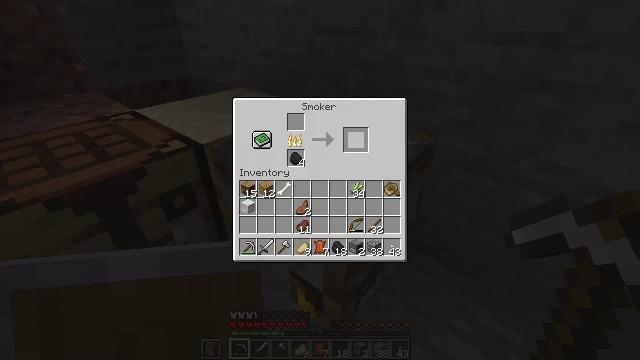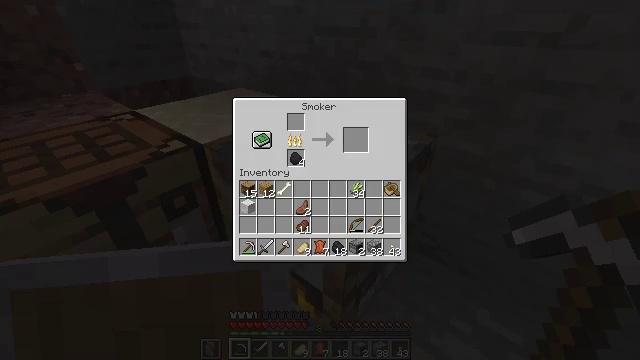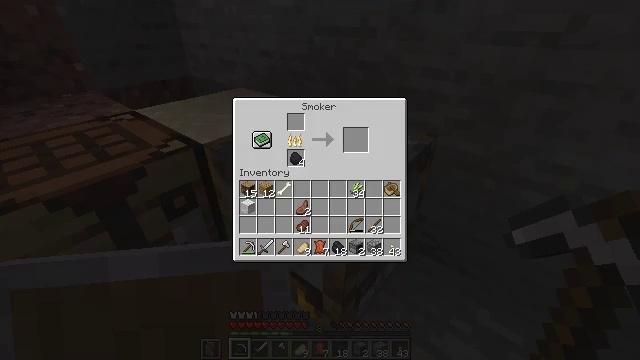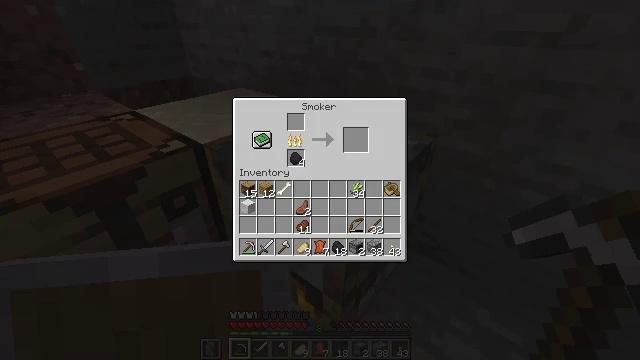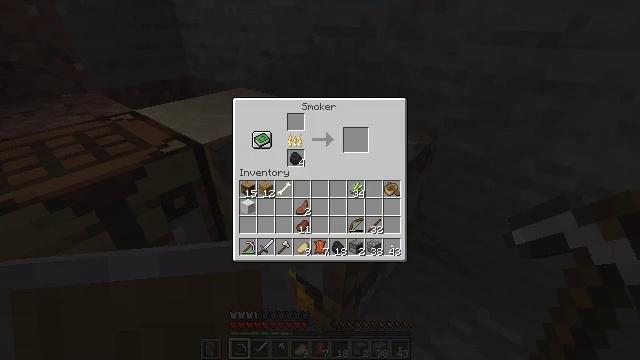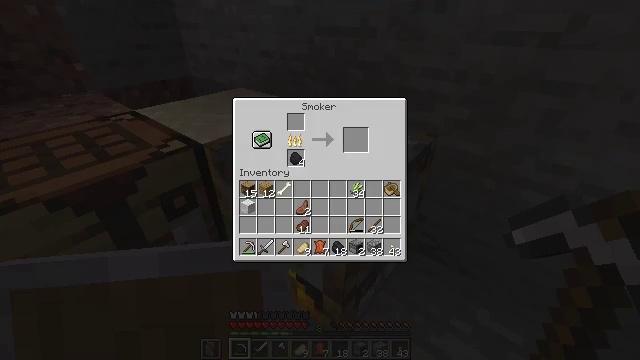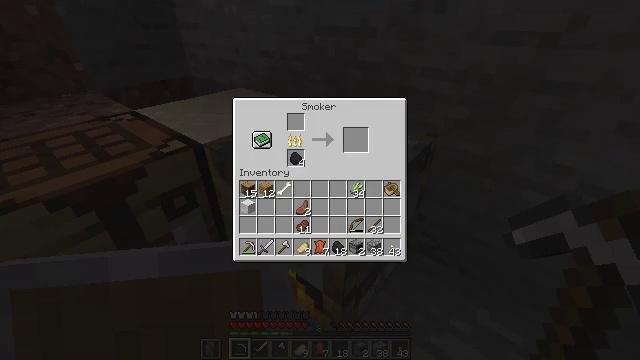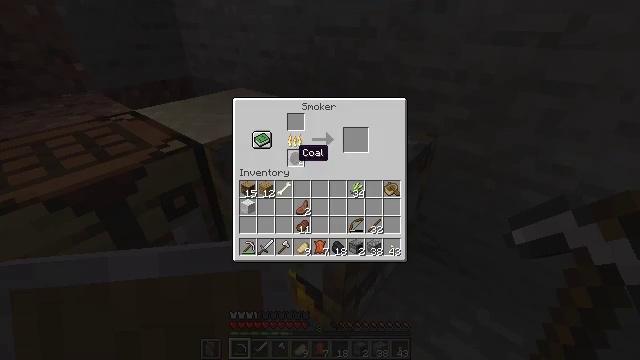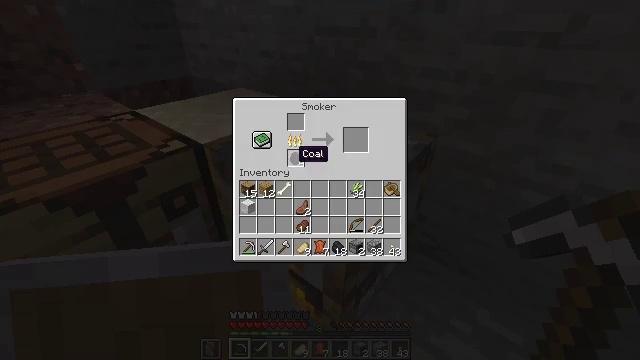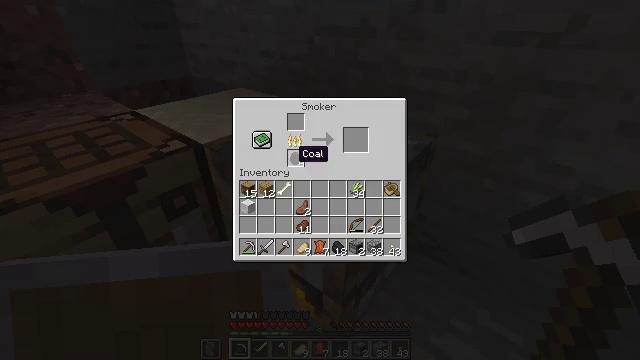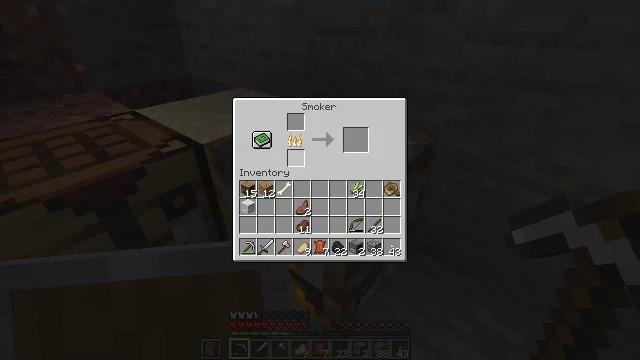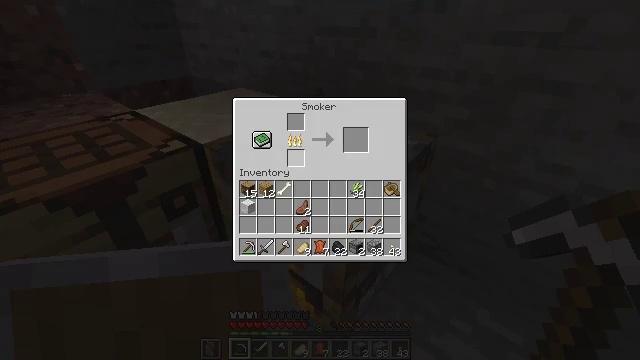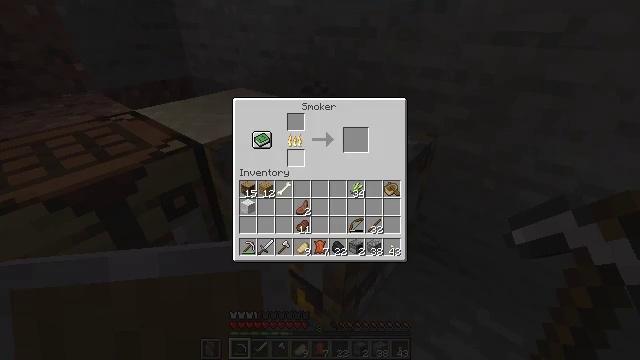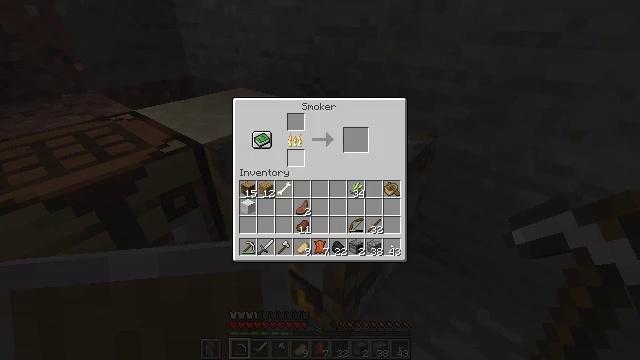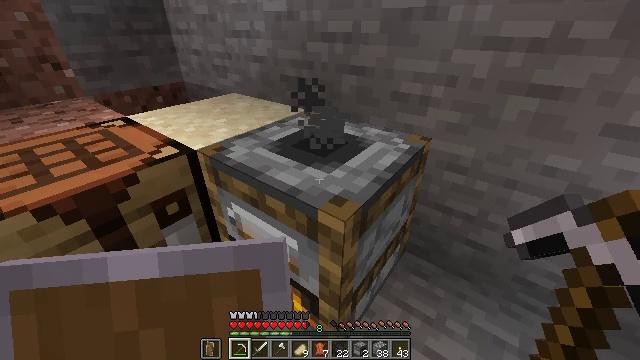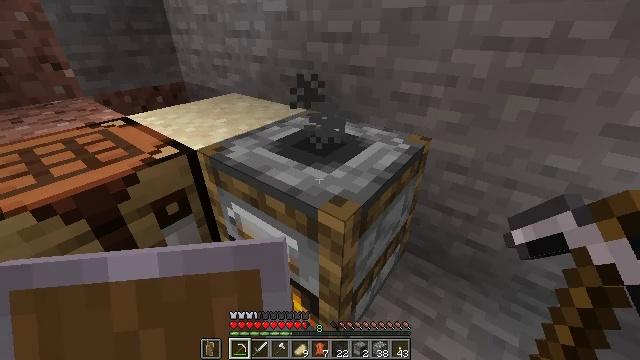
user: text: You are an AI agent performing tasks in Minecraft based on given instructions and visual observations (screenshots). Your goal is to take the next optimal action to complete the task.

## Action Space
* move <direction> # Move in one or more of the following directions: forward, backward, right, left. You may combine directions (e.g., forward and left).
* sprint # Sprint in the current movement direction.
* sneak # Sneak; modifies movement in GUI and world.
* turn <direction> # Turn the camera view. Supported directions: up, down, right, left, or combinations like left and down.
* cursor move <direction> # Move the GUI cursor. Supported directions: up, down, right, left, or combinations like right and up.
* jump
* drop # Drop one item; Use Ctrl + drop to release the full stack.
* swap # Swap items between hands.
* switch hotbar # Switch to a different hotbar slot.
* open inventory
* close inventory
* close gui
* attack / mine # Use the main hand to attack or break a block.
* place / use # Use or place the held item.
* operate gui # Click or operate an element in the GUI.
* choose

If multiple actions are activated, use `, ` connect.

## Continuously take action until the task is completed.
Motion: motion action
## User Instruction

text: Left-click on the smoker to mine it.
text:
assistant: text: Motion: cursor move down, open gui
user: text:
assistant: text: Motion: no_op
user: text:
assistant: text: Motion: cursor move left
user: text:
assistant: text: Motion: cursor move left
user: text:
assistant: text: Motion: cursor move left
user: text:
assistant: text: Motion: no_op
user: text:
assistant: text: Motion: cursor move left
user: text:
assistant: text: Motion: no_op
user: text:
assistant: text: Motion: no_op
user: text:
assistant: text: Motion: sneak, operate gui
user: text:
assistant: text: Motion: sneak, operate gui
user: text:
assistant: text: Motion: sneak, operate gui
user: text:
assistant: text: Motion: sneak
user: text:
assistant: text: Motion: sneak, cursor move right
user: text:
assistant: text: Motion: close gui
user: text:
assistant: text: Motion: open inventory
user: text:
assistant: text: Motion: no_op
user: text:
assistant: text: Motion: turn down
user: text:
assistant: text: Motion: turn right and down
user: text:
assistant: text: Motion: no_op
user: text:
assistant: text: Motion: no_op
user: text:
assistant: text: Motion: no_op
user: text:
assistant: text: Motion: no_op
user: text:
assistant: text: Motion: no_op
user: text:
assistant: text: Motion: no_op
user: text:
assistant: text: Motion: no_op
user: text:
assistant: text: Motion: no_op
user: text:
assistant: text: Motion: no_op
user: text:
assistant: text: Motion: no_op
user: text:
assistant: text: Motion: no_op